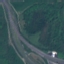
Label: Highway